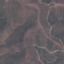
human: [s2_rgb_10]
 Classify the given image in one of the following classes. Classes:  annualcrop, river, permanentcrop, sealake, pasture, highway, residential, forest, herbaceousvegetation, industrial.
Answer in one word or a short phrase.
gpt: HerbaceousVegetation